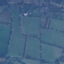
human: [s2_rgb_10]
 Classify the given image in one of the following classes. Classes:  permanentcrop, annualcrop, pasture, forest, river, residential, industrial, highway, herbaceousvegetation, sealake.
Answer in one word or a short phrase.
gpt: Pasture